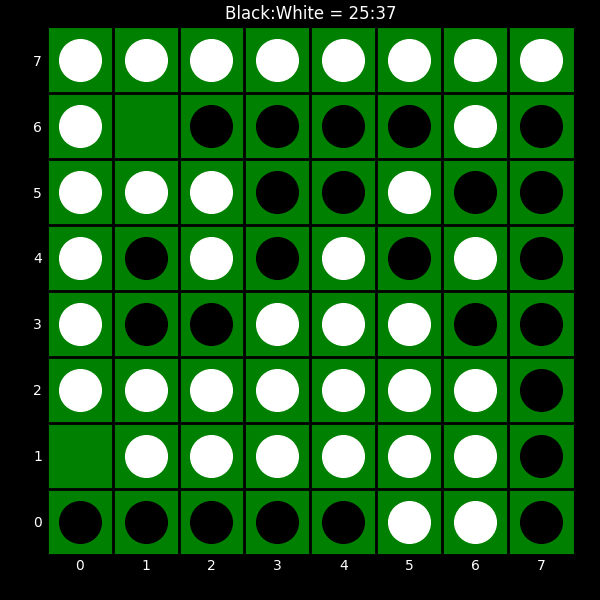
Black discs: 25
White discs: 37